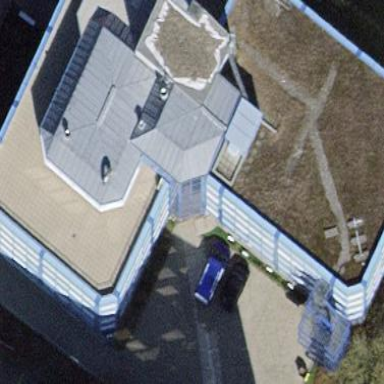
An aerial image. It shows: Office building with flat roof.